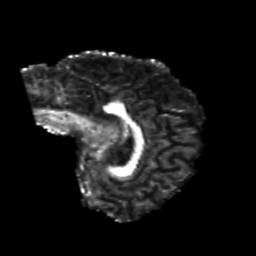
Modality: FA
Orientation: sagittal
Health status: healthy
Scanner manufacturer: philips
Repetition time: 7.388 s
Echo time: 0.08599 s